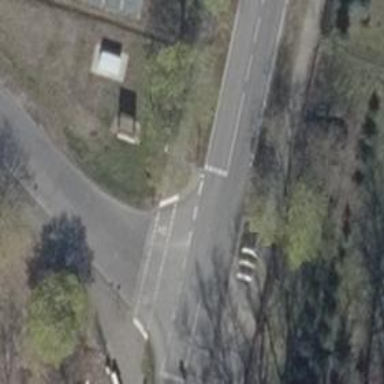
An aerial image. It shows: Public transport stop position.